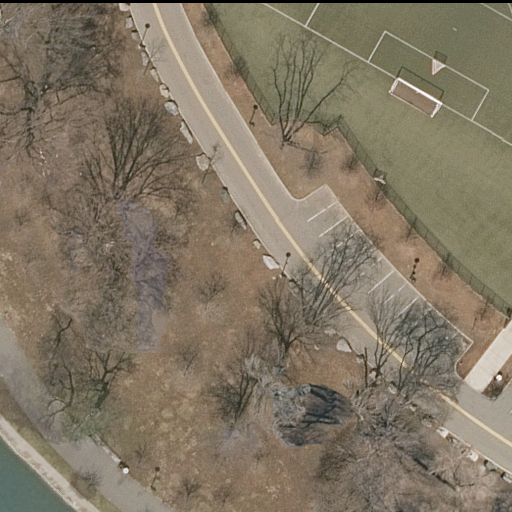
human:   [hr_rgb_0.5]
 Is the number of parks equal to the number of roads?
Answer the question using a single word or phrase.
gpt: no

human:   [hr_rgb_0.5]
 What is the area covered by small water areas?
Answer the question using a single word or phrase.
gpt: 0m2

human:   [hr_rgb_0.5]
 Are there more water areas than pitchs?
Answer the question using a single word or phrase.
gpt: no

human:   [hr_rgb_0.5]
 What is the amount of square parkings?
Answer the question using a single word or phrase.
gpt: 0

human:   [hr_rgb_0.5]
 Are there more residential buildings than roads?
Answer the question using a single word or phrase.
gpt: no

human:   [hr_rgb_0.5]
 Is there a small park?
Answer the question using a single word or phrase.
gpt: no

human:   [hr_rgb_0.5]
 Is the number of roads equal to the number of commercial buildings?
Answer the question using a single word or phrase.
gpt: no

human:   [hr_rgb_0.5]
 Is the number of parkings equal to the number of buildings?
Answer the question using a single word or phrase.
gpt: no

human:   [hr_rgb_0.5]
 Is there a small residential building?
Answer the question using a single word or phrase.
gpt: no

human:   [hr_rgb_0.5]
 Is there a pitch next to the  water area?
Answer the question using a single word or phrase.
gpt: yes

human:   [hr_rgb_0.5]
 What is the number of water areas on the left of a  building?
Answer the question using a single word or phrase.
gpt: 0

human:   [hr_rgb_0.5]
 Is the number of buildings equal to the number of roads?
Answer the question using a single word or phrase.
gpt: no

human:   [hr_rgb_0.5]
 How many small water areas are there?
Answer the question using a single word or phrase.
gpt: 0

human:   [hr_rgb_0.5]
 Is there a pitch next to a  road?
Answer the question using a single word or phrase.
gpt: yes

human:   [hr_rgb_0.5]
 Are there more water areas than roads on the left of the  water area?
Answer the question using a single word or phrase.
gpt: yes

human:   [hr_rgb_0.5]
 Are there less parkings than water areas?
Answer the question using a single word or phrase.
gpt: no

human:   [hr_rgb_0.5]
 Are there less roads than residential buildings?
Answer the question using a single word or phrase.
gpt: no

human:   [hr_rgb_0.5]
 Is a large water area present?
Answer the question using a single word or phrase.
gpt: no

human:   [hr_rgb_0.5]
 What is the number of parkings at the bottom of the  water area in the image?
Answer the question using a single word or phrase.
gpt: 0

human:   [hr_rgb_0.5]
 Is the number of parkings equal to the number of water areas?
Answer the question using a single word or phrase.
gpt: no

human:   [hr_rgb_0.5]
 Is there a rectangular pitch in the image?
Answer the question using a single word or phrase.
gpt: yes

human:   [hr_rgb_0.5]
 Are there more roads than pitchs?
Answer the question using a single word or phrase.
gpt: yes

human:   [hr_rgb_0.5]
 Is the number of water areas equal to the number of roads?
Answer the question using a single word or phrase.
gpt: no

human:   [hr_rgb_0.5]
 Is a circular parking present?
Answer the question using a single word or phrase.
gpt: no

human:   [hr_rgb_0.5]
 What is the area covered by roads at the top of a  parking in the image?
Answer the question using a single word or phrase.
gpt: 0m2

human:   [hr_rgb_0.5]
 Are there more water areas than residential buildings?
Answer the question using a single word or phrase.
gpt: yes

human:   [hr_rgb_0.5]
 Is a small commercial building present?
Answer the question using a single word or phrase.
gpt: no

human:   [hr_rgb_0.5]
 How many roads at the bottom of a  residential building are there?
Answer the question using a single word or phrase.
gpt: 0

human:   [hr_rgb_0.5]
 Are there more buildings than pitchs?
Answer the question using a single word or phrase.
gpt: no

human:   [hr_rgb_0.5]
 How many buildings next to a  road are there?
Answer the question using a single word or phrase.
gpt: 0

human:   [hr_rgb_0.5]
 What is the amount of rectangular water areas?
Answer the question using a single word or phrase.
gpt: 1

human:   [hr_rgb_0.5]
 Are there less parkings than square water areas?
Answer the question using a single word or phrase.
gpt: no

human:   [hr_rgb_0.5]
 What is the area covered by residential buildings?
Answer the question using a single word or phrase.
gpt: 0m2

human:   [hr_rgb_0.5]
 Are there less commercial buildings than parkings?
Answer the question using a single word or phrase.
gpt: yes

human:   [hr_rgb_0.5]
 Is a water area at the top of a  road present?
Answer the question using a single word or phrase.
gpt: no

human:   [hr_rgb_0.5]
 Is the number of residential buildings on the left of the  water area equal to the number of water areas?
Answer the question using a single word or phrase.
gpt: no